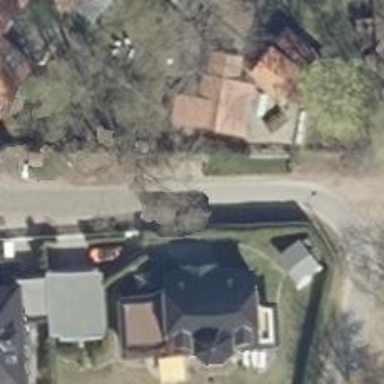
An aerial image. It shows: Residential road.